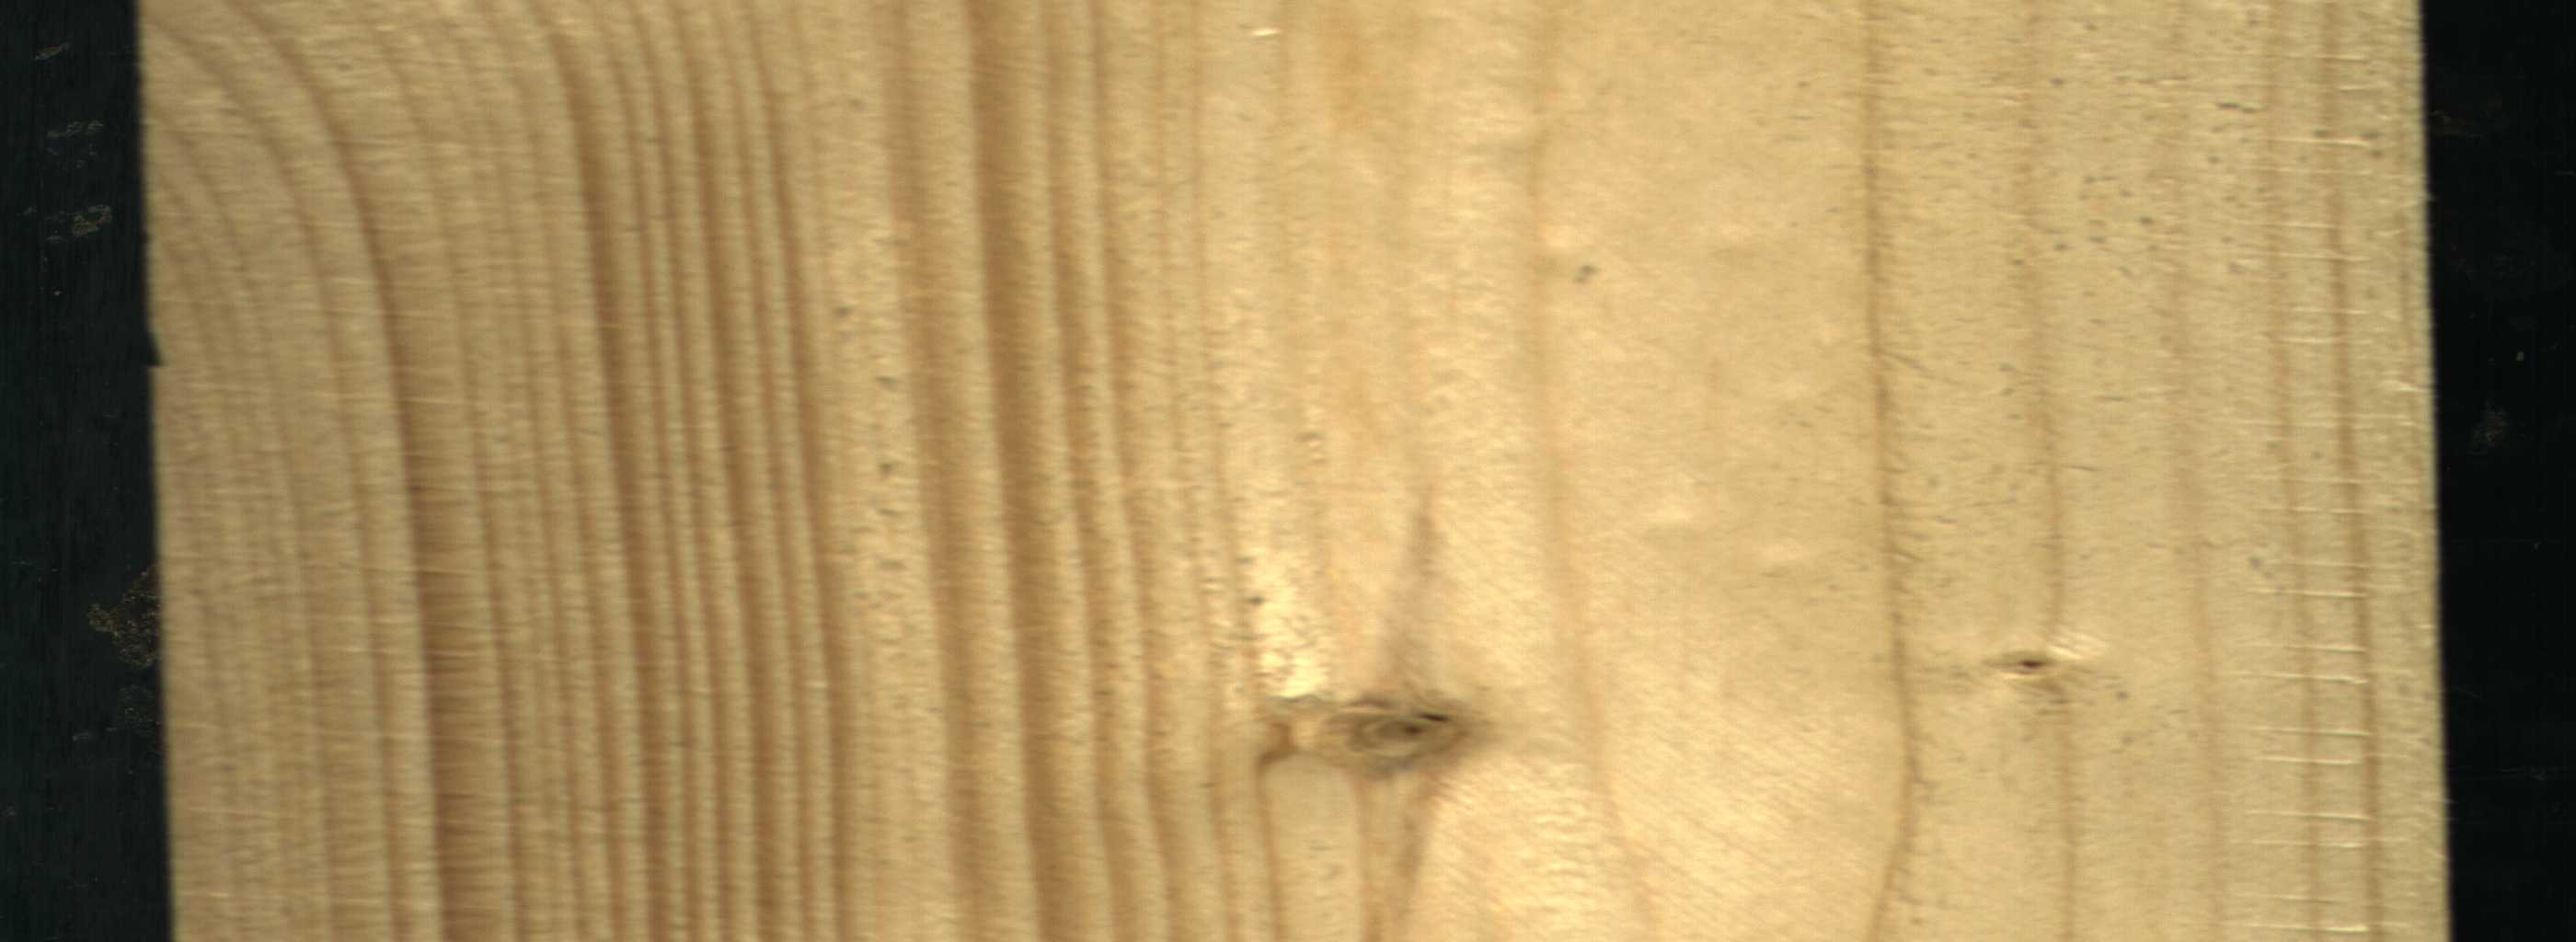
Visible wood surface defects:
Live_Knot
Live_Knot